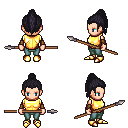
a pixel art fantasy rpg character, female body template, human, light skin, gold chest armor, teal pants, raven long topknot hairstyle, leather bracers, gold boots, spear, four views (front, back, left, right), 2x2 character sprite sheet, small pixel art, hard edges, no anti-aliasing